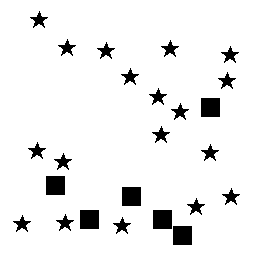
Squares: 6
Triangles: 0
Stars: 18
Total shapes: 24